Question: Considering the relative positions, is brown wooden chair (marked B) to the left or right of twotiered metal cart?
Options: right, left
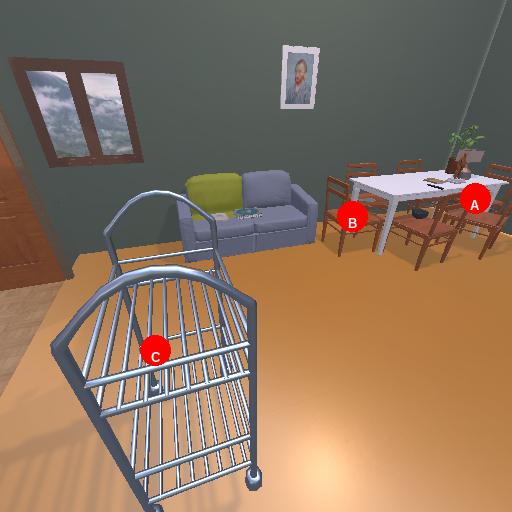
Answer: right